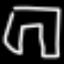
Label: pants